Question: Is it possible to add different rows created in IB? What I mean is:

**All rows should be created not programatically, but with pre-created with objects.
Or maybe is other way to do this?? maybe without table??
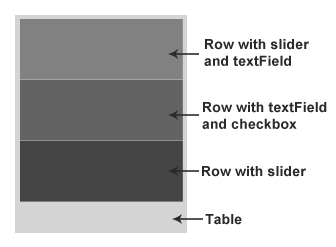
Answer: No, you can't create a table with pre-existing rows from within IB.
You can however create text and image based table rows in IB, and lay them out, but you then have to write the table delegate code to load these from the xib and add them to the table as an when required.